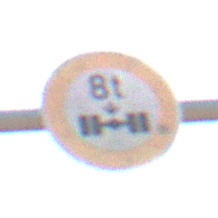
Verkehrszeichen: TatsaechlicheAchslast
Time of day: MorningAfternoon
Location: Outdoor (Nature)
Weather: PartlyCloudy
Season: NotSpecified
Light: Natural